Question: How to remove the 'Border' that appears on mouseover the <URL> control.
'''
<mahAppsControls:FlipView IsBannerEnabled="False">
<mahAppsControls:FlipView.Items>
...
</mahAppsControls:FlipView.Items>
</mahAppsControls:FlipView>
'''
Left-hand side the normal state and right-hand side when mouse is over the control and a thick border appears that I need to remove.

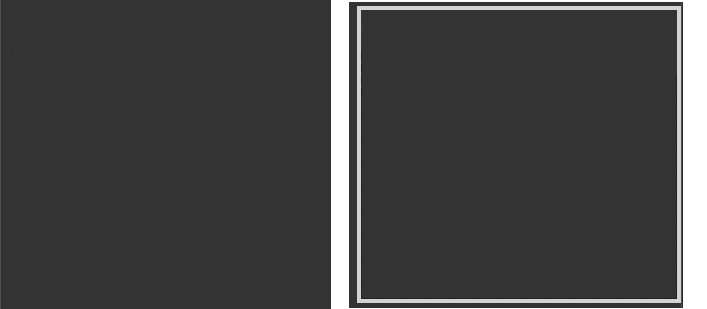
Answer: The <URL> shows that since the commit from the behavior is controlled by the 'MouseOverGlowEnabled' property.
Use 'MouseOverGlowEnabled="False"' in your XAML to disable that like:
'''
<UserControl
...
xmlns:Controls="http://metro.mahapps.com/winfx/xaml/controls">
<Controls:FlipView x:Name="alertFlipView"
MouseOverGlowEnabled="False"
... />
'''
In new versions (since 1.3.0) the 'MouseOverGlowEnabled' property was replaced with 'MouseHoverBorderEnabled', see <URL>